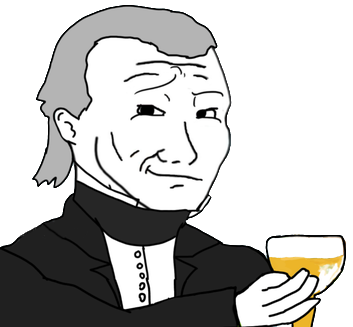
Label: 5_Smugjak